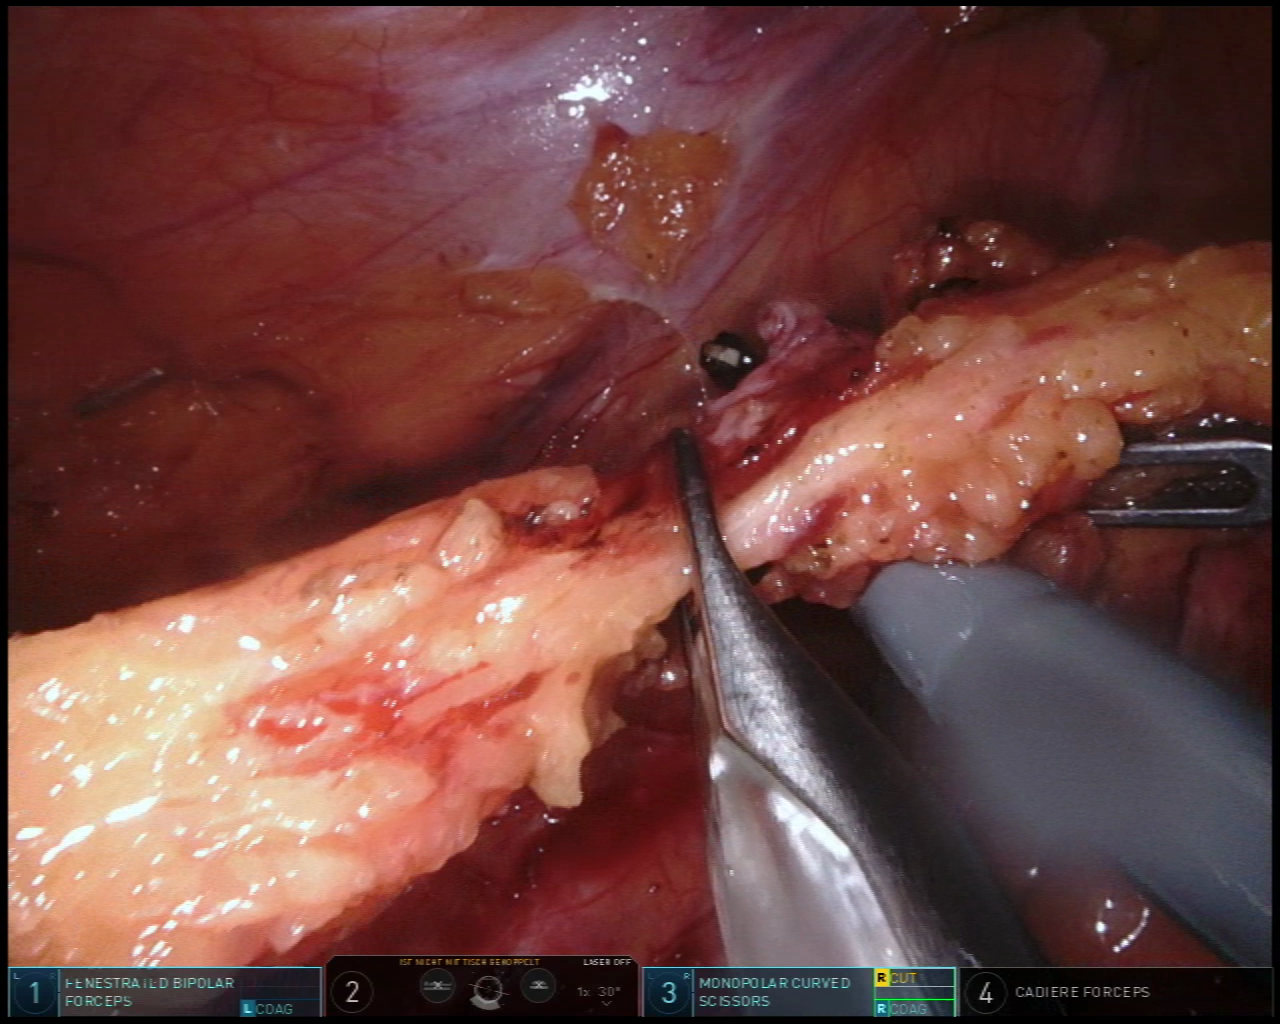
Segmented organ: ureter
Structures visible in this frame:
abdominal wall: yes
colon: no
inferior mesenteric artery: no
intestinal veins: no
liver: no
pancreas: no
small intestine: no
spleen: no
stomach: no
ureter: yes
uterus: no
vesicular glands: no